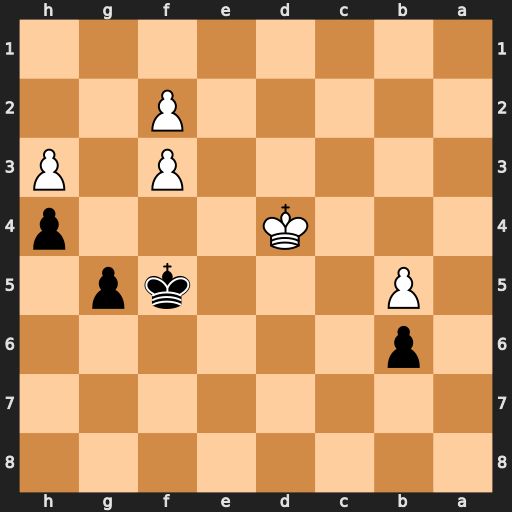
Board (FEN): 8/8/1p6/1P3kp1/3K3p/5P1P/5P2/8
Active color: b
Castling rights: -
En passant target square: -
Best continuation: Kf4 Kd5 Kxf3 Kc6 g4